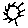
Label: sun